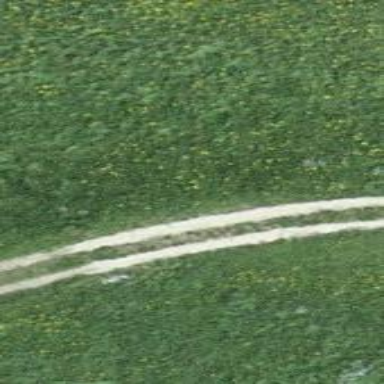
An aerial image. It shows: Track road with grade3 tracktype.